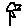
Label: flower